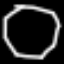
Label: octagon